Question: I have created the below diagram and I wanted to know if the diagram that I have done is correct.
The below diagram is based on an android application. When the application loads the user is given 3 button to select add, update and help. On click on add button the user is given an option to add a new user or add a new item. When he select either of the options he enters the required data once the data is entered the system check if all the values are entered correctly and then finally saved. The same process is applied for update.

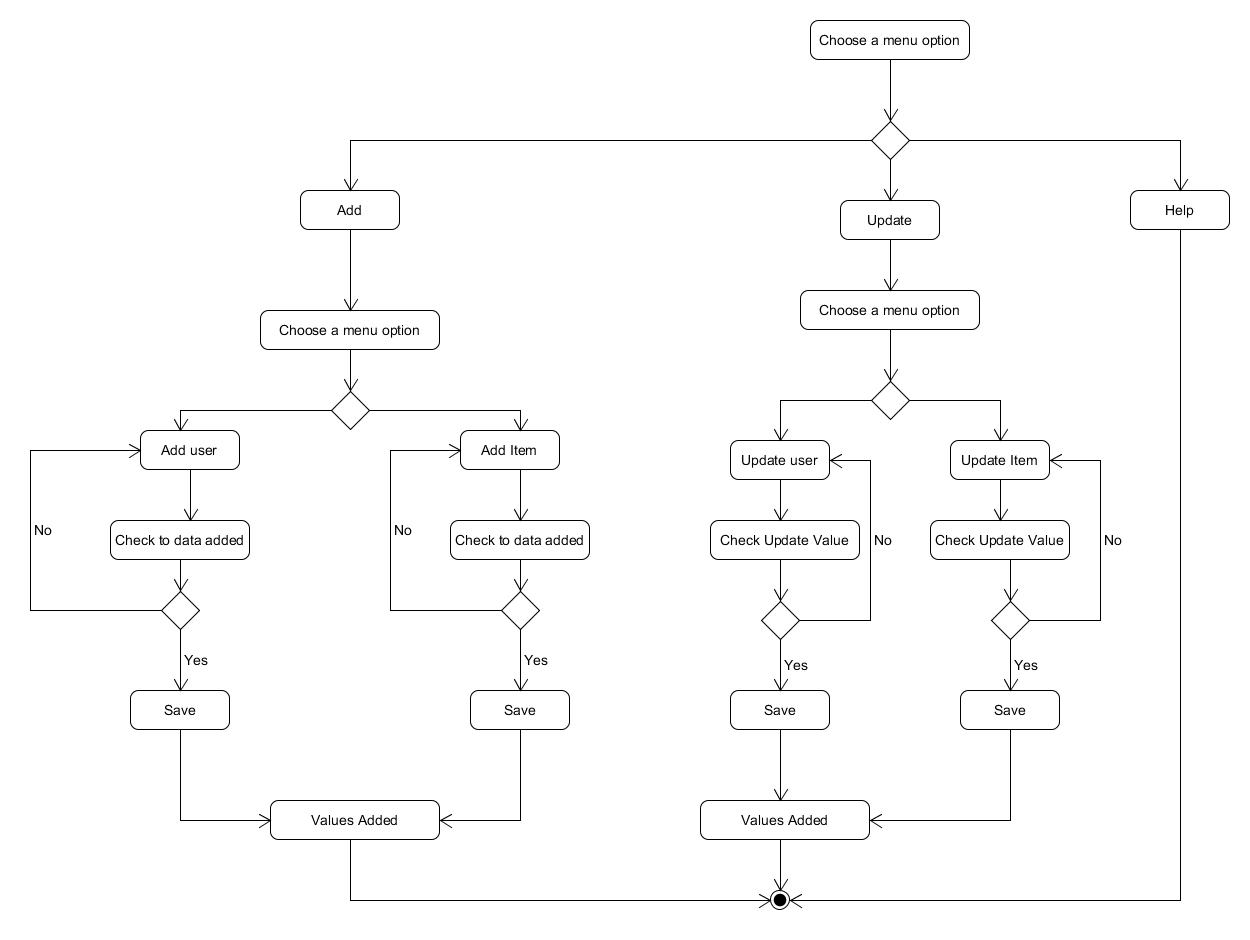
Answer: Your diagram misses an entry point. Though it's rather obvious that the top action is the start, only the entry point is the one indicating the beginning.
You can omit most of the diamonds and directly transfer via a guard from actions. So your conditions should be guards and written as '[Yes]' or '[No]'. The top most action (and quite some others) is(/are) indeed what should be written inside (or aside) the diamond below.
An excerpt for an update could look like this:

Finally 'Values added' does not look like an action but rather as state. It should be omitted. Alternatively use differently named end flows.
So far for the formal points. But as @eyp said: it's a good one and one can understand what you tried to express. The above is just for the picky teachers.